Aerial crown-view tile of a tropical tree (Barro Colorado Island, Panama), acquired 20241216:
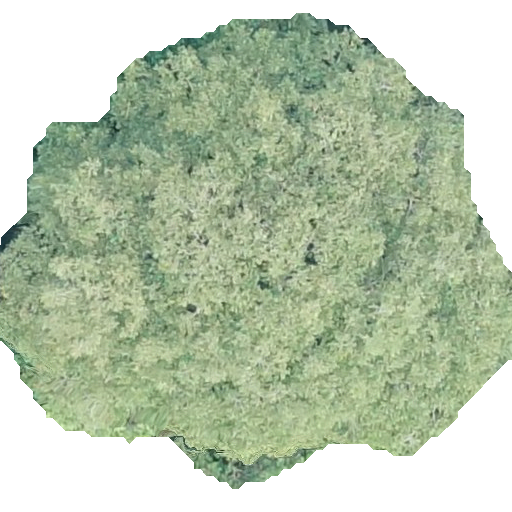
Species: Dipteryx oleifera
GBIF accepted scientific name: Dipteryx oleifera
Crown area: 259.146 m²